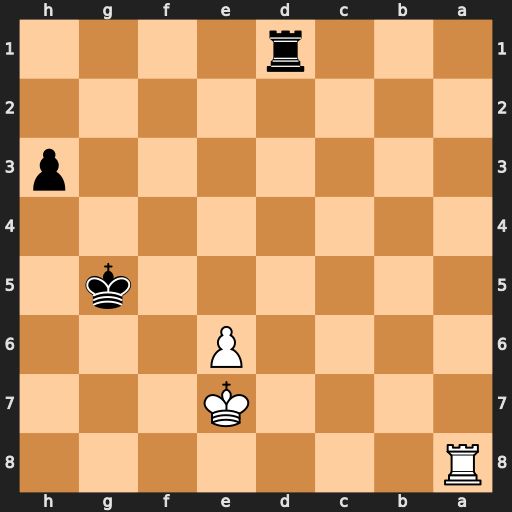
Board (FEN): R7/4K3/4P3/6k1/8/7p/8/3r4
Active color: b
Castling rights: -
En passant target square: -
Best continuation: h2 Rg8+ Kf5